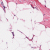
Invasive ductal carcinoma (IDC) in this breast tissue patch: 0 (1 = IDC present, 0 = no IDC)